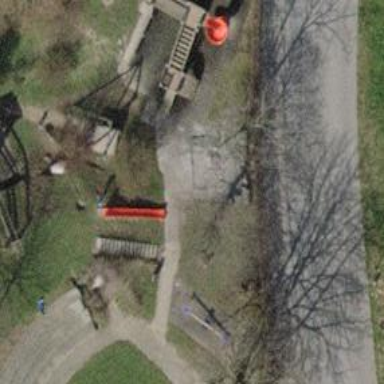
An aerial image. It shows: Playground featuring slide.